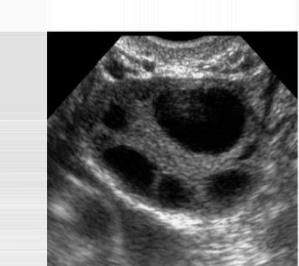
Label: infected